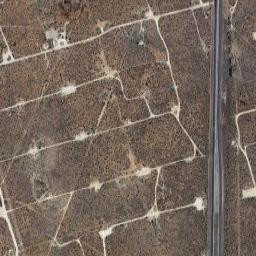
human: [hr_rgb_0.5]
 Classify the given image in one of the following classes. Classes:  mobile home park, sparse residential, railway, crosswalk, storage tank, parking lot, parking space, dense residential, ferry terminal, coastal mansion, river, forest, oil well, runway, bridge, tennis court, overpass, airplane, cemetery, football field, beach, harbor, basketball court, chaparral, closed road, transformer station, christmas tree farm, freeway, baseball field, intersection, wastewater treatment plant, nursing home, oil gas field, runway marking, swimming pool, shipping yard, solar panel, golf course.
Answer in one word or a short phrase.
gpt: oil gas field